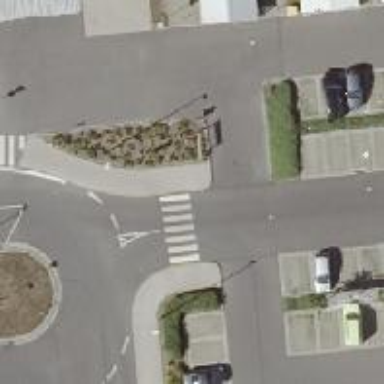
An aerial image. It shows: Uncontrolled zebra crossing on the road.